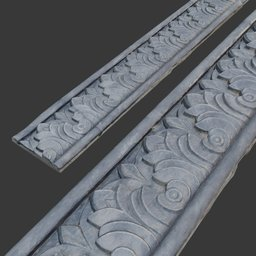
Label: decoration